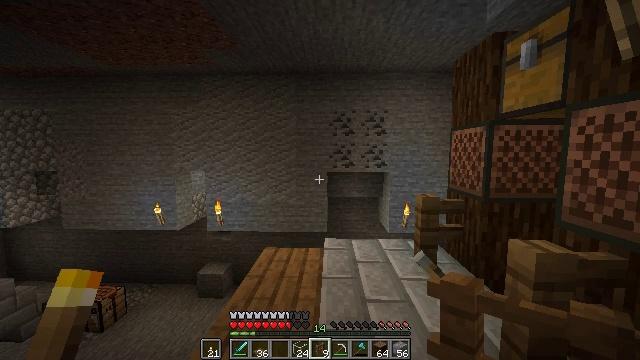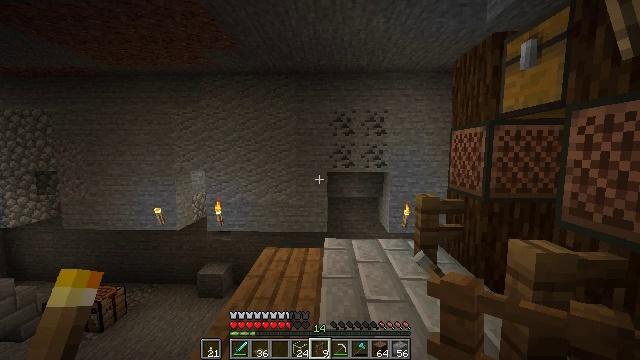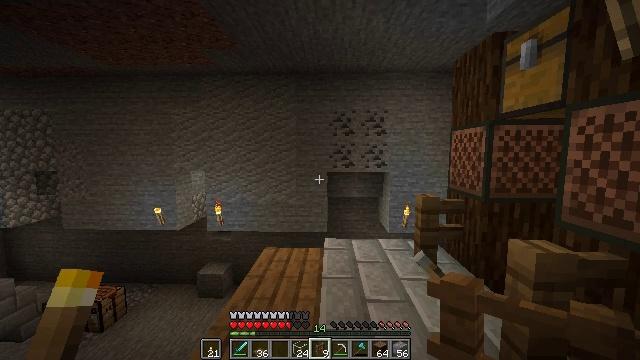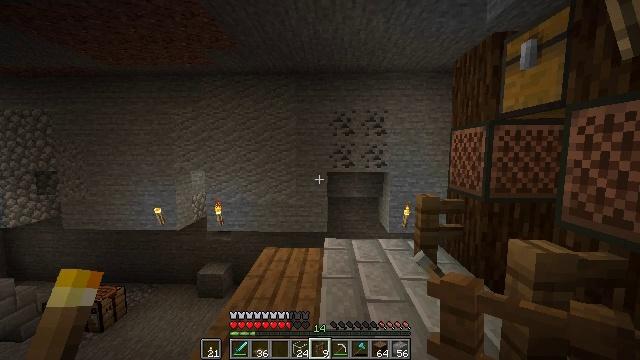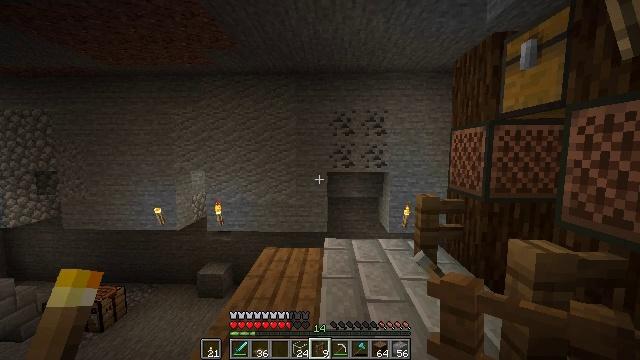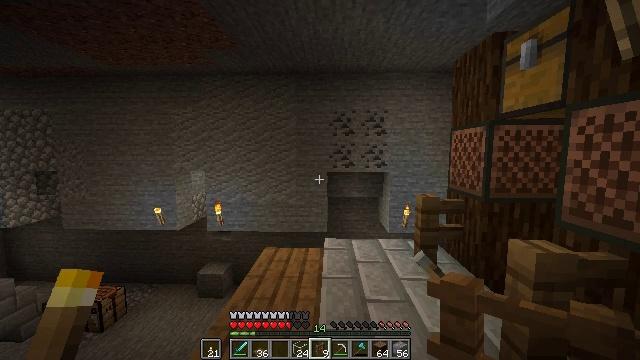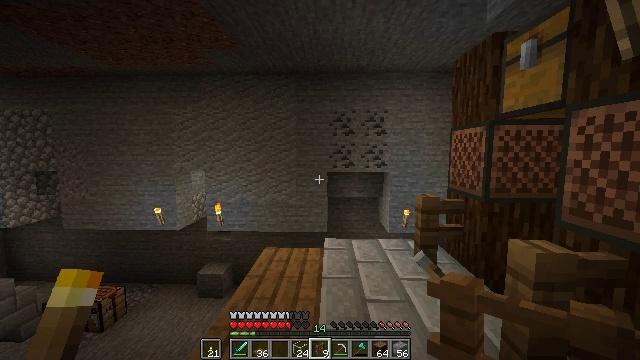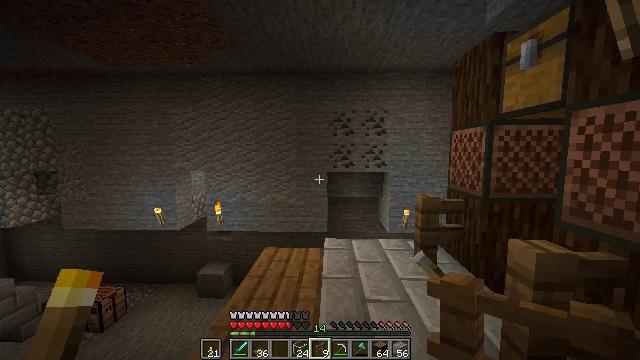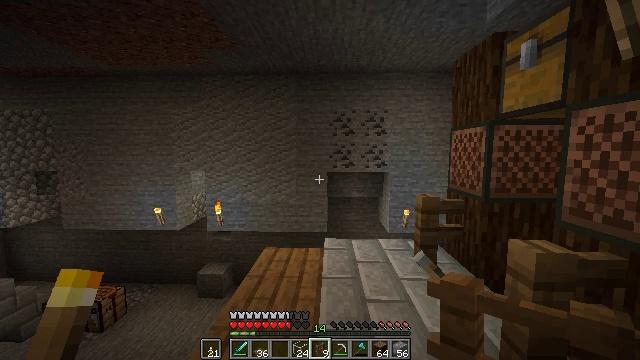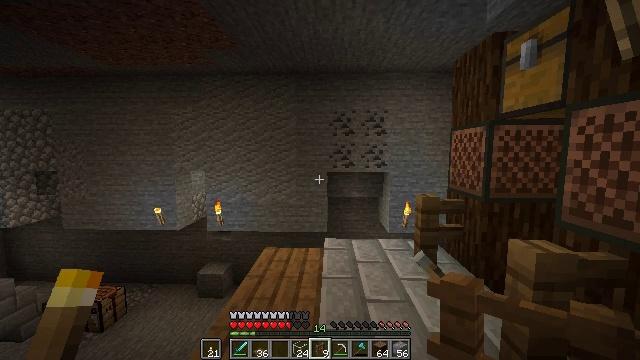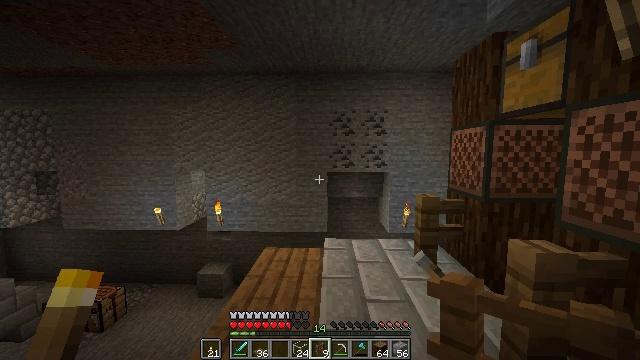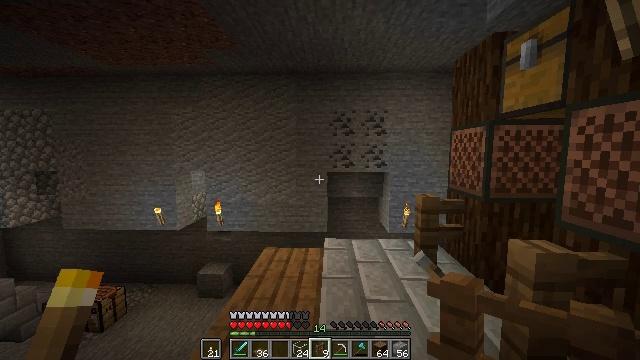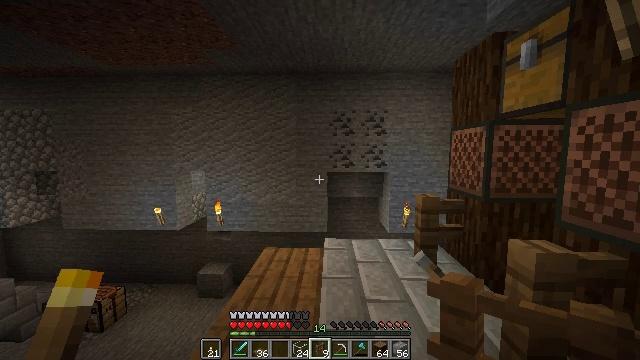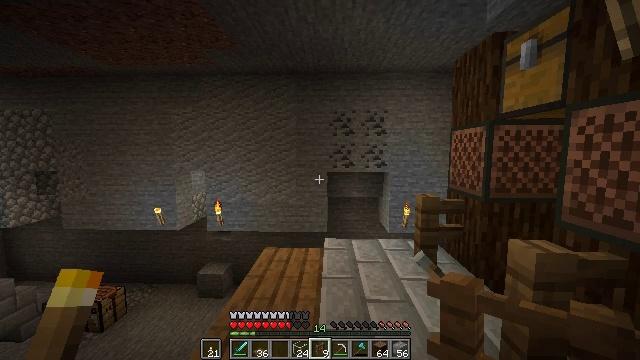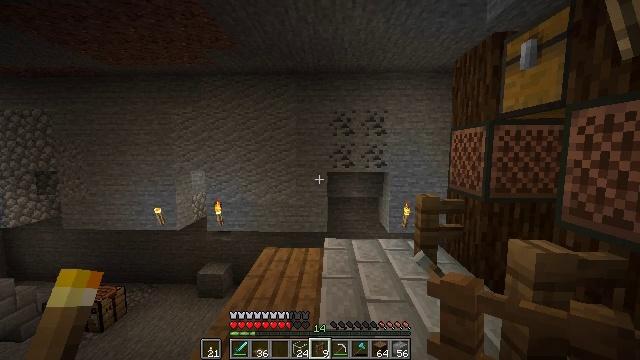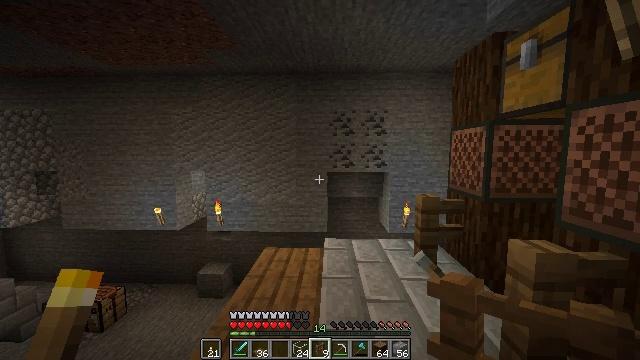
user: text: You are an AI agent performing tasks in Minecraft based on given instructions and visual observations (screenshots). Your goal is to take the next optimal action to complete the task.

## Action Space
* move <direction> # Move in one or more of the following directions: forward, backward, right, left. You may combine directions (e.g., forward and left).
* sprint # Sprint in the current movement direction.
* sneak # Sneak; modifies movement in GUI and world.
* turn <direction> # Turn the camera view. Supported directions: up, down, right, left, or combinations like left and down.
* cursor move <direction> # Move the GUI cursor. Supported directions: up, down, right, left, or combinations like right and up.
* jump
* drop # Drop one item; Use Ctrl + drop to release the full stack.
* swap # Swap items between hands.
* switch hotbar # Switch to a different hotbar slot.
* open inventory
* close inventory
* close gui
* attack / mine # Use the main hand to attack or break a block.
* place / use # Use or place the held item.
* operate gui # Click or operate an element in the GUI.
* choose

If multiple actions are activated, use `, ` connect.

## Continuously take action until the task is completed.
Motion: motion action
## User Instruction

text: Craft spruce stairs from spruce planks.
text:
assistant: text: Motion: no_op
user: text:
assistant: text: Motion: no_op
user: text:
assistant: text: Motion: no_op
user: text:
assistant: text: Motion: no_op
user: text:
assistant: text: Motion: no_op
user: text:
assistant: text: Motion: no_op
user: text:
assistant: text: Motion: no_op
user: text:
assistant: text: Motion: no_op
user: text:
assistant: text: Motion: no_op
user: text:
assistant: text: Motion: no_op
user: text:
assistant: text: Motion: no_op
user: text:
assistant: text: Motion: no_op
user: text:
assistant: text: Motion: no_op
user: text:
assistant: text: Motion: no_op
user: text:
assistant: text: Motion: no_op
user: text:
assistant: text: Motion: no_op
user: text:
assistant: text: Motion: no_op
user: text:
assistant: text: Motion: no_op
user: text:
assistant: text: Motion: no_op
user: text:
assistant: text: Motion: no_op
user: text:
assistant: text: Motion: no_op
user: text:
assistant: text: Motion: no_op
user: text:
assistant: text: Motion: no_op
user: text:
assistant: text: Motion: no_op
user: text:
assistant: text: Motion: no_op
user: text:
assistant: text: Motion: no_op
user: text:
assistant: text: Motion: no_op
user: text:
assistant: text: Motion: no_op
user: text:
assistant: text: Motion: no_op
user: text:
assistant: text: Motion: no_op